Question: Find the horizontal coordinate of the first time the ball hits the ground. The result is rounded down to the nearest integer. Note that there is no energy loss in the event of a collision
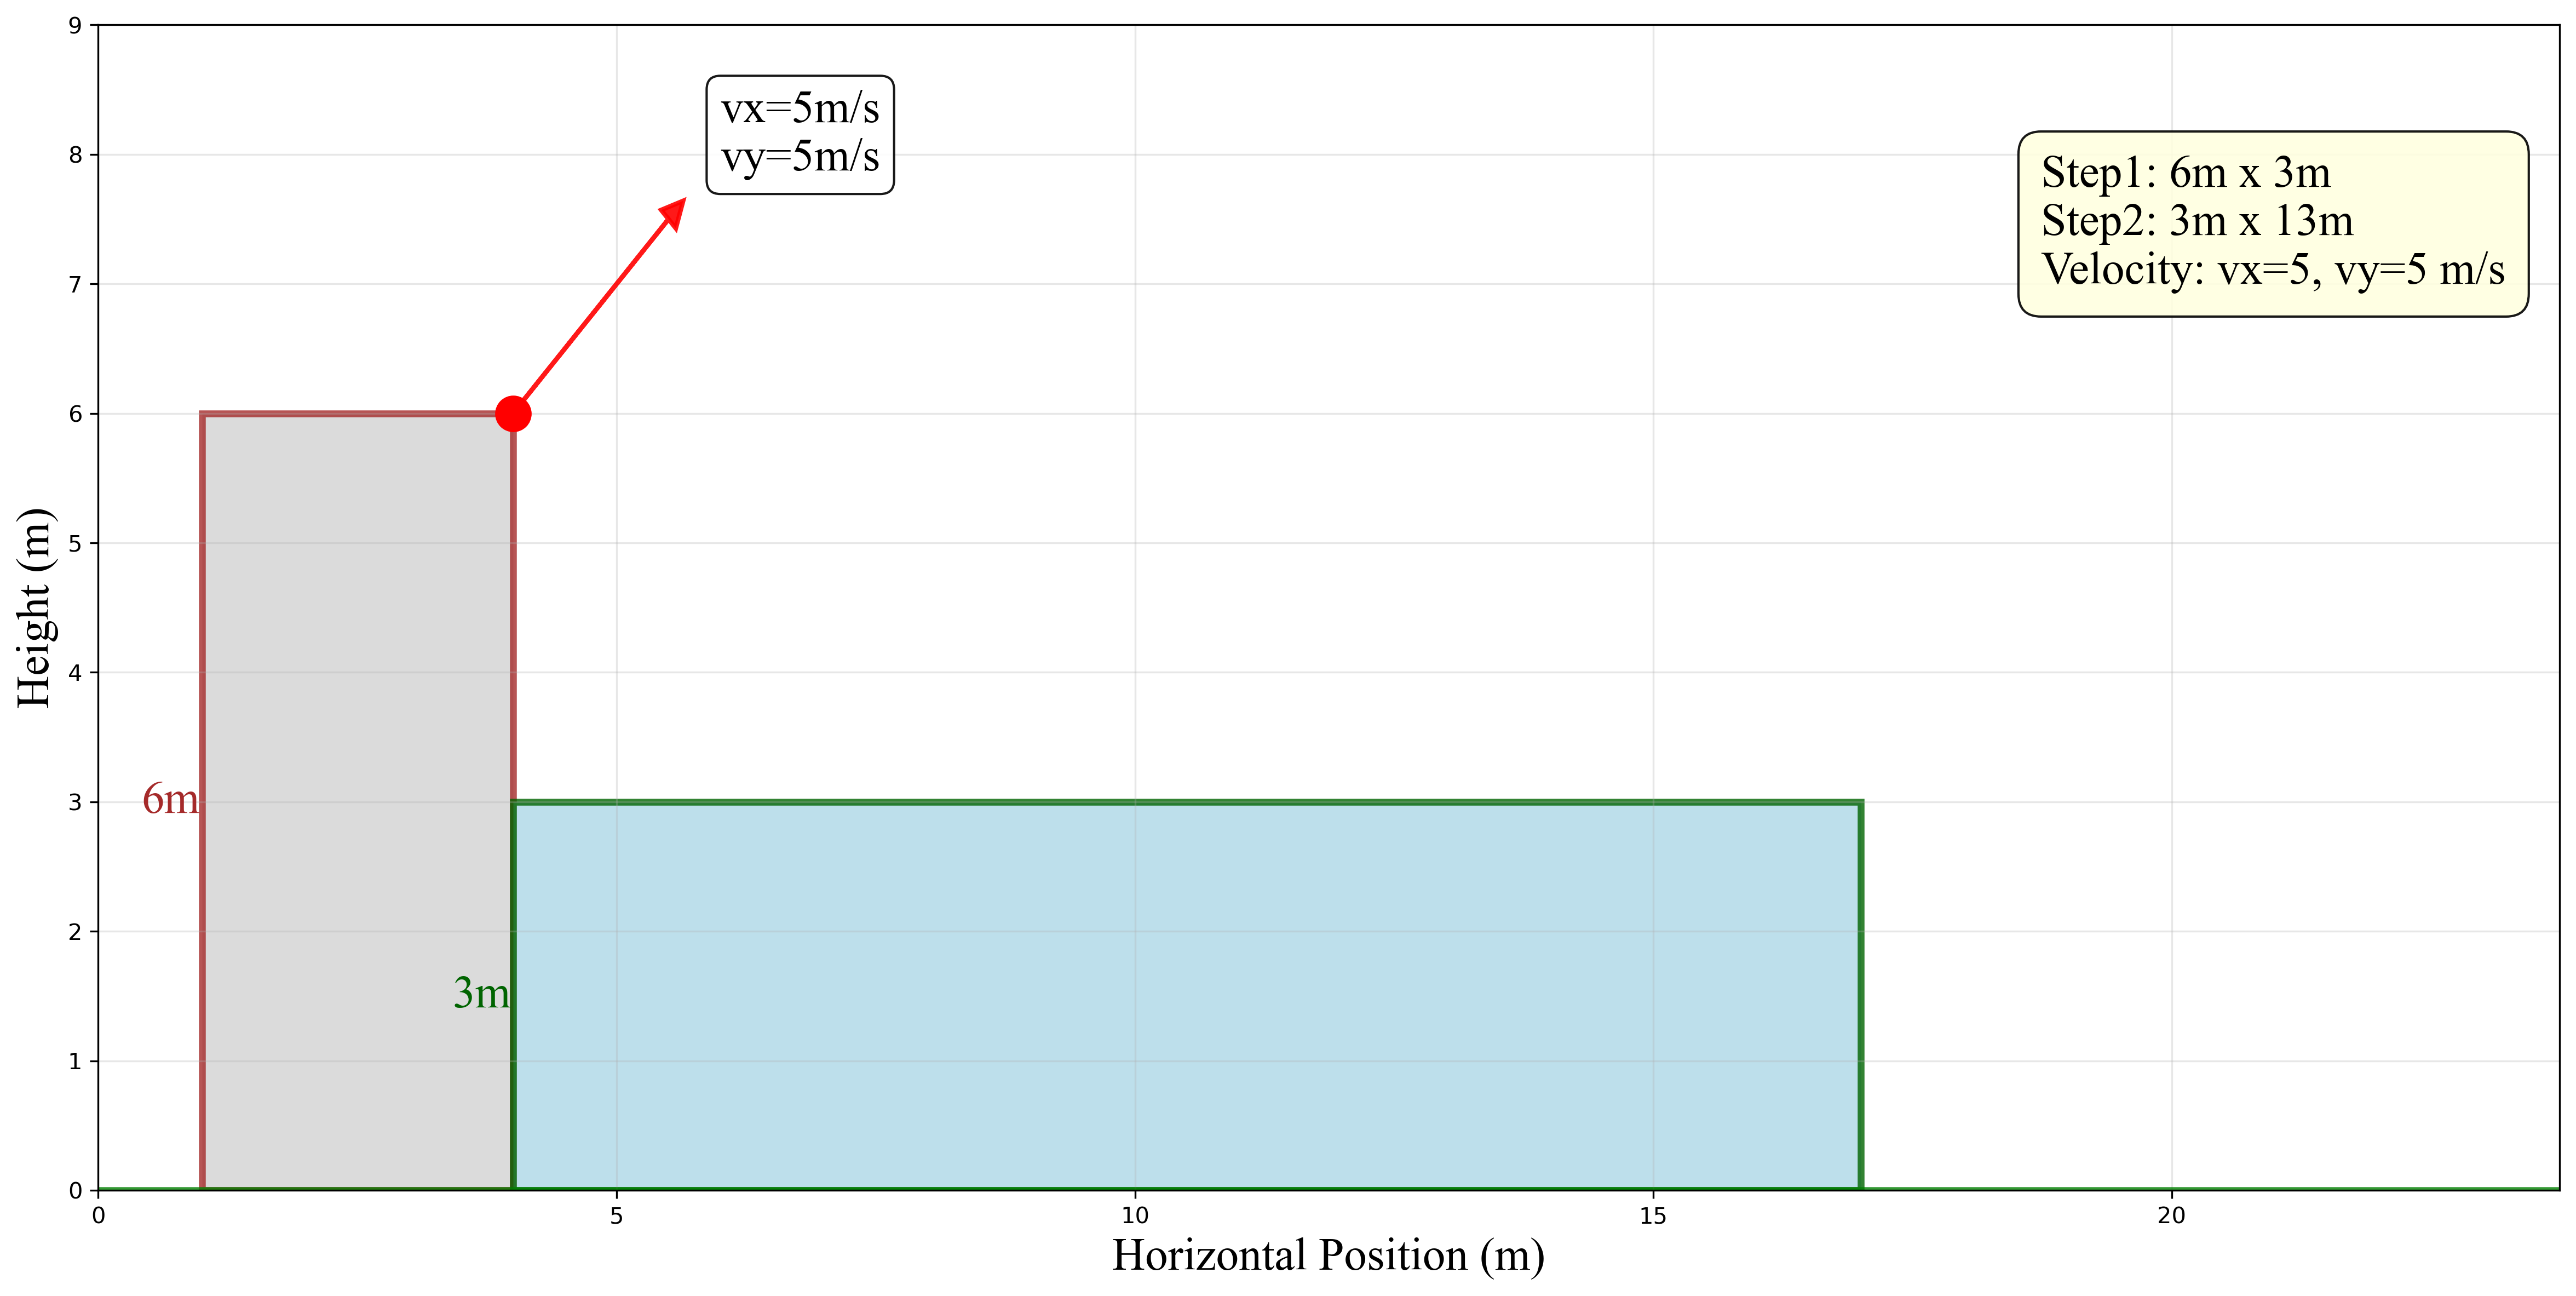
Answer: 21